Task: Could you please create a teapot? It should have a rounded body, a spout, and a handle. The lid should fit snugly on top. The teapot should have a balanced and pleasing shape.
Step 165:
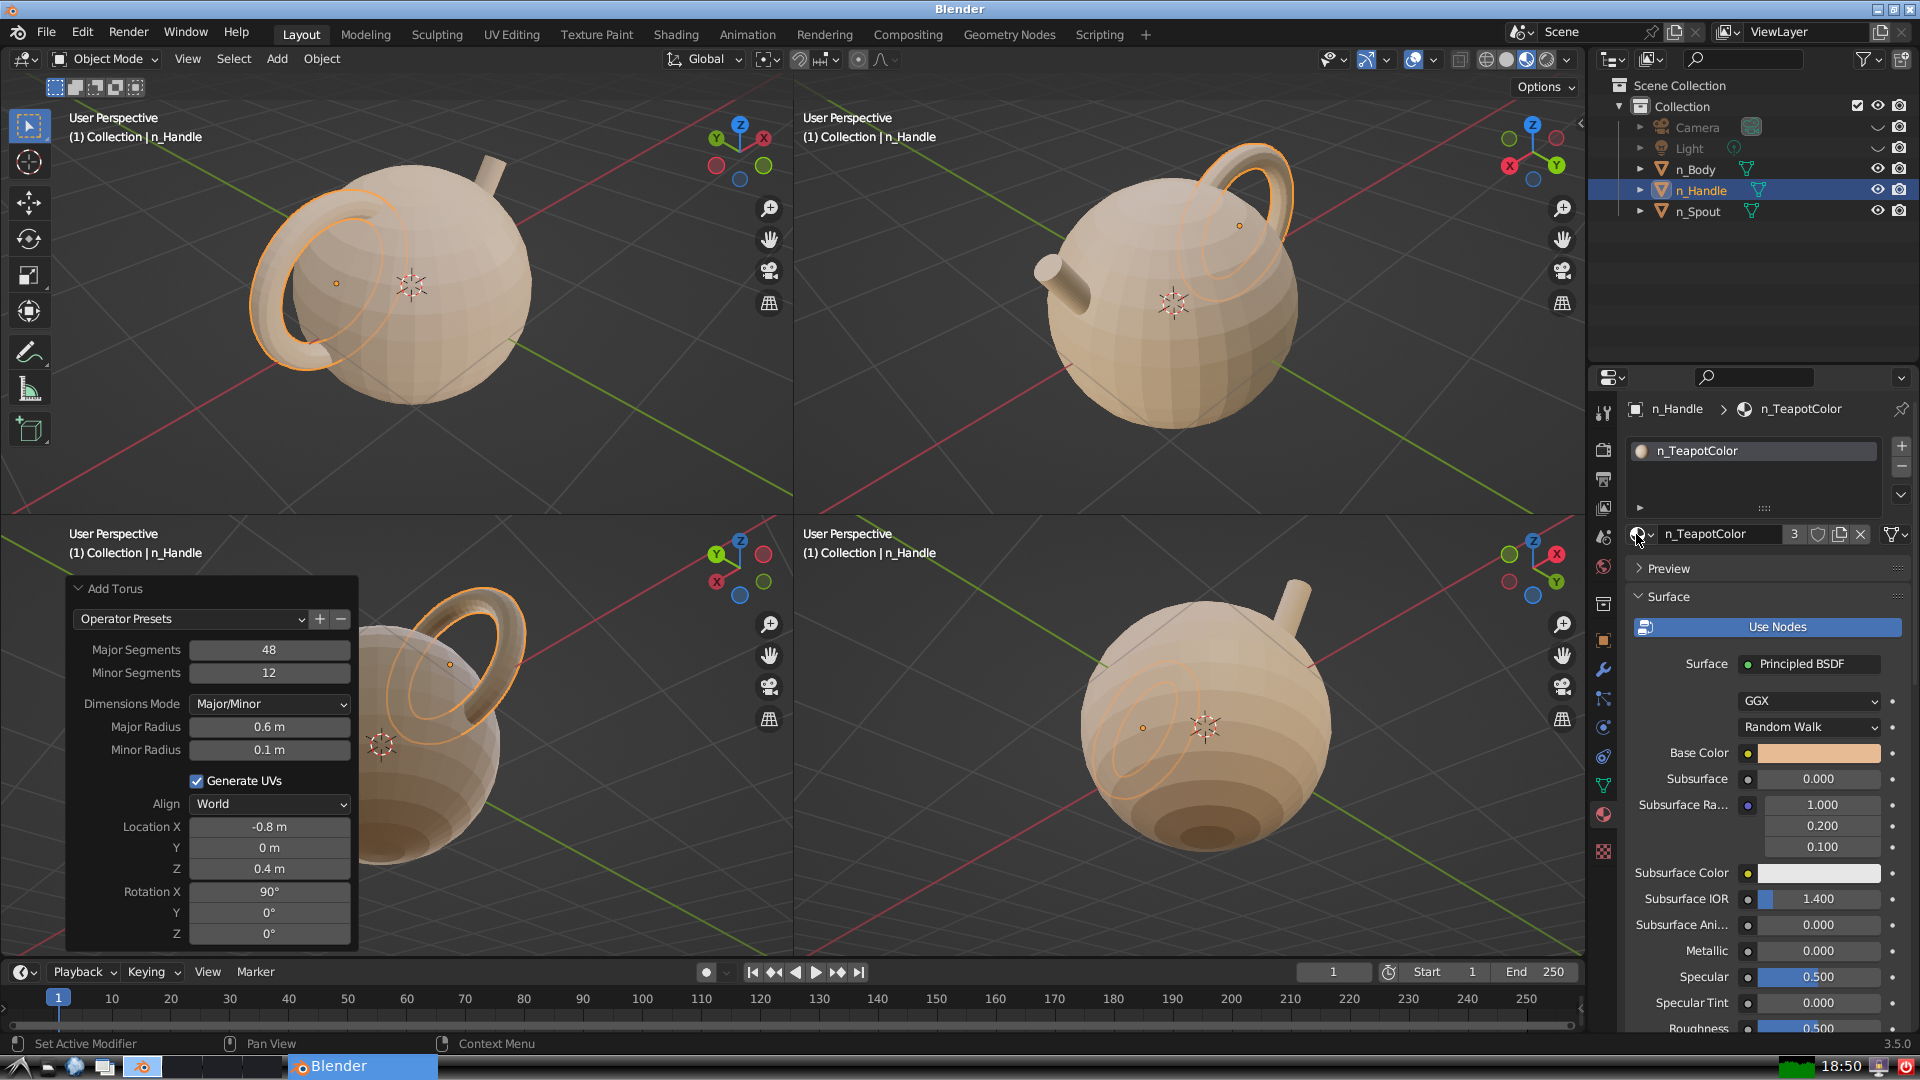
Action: {"mouse_move": [278, 58]}